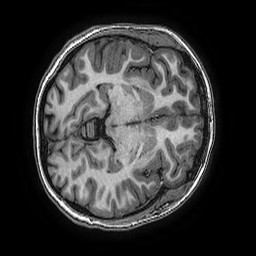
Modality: T1w
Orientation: axial
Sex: female
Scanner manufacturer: ge
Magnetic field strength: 3 T
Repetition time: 0.0077 s
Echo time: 0.003436 s